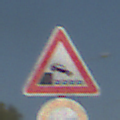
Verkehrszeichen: Ufer
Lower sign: Ueberholverbot
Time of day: MorningAfternoon
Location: Outdoor (Suburban)
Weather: Clear
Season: NotSpecified
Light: Natural